Field crop: tomato
Growth stage: 1
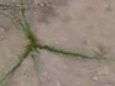
Species: cyperus